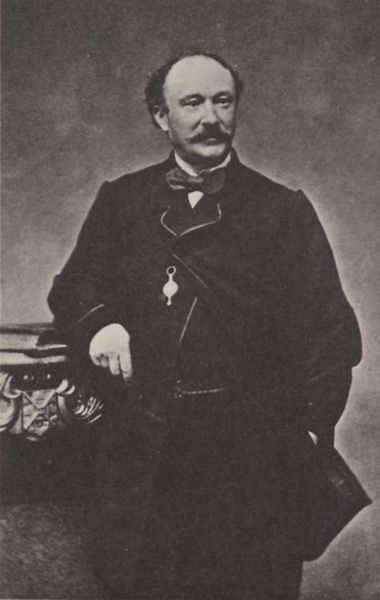
Titel: Münchner Bürger des gehobenen Mittelstandes; Friedrich Hackländer, Schriftsteller
Künstler: Joseph Albert
Standort: Köln/München
Institution: Sammlung Wilde/Privatbesitz
Schlagwörter: dunkel, hand, kopf, mann, umhang, weiß, finger, grau, haar, hintergrund, licht, mund, nase, ohr, schwarz, stirn, stützen, säule, tisch, blick, gürtel, schleife, alt, anzug, bart, hemd, hose, jacke, schnurrbart, wand, arm, augen, kragen, stehen, bildnis, herr, portrait, porträt, gold, haare, mantel, pose, reich, stehend, adel, saum, schultern, lächeln, bücher, lehne, haltung, erhaben, frack, schnäuzer, schnurbart, glatze, atelier, uhr, aufstützen, fleige, fliege, gehrock, revers, schick, schnauzbart, schnauzer, jacket, weste, ring, foto, fotografie, photographie, froh, stolz, buch, schwarz-weiß, bürger, abzeichen, orden, tasche, halbglatze, kapitell, photo, wappen, hosentaschen, uhrkette, stirnglatze, aufgestützt, hosentasche, binder, adliger, gelehrter, medaille, oberlippenbart, freundlich, taschenuhr, standporträt, aufnahme, studio, glaze, paspel, sonntagskleidung, had, herschaftlich, schneuzer, schmunzeln, atelieraufnahme, studio nadar, sonntagsanzug, jacle, porträtfoto, finder, hoosentasche